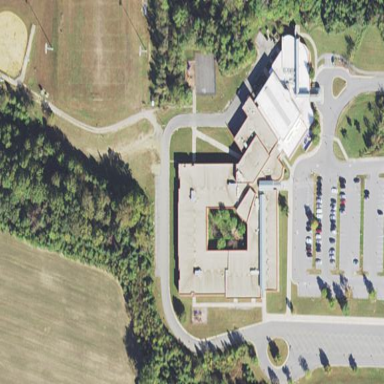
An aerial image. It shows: School.